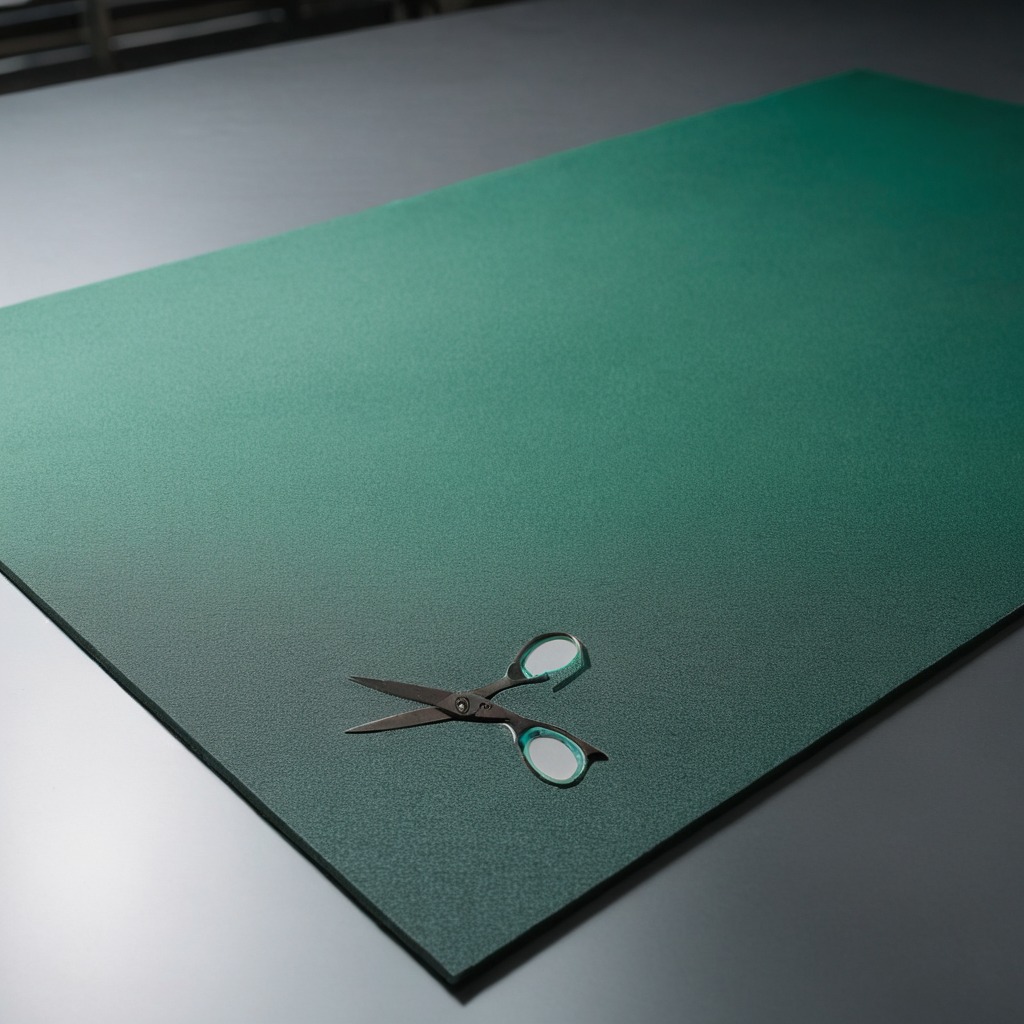
A scissor is lying on a green rubber mat inside a workshop under bright overhead lighting crisp shadows high clarity worn but beneath the mat.